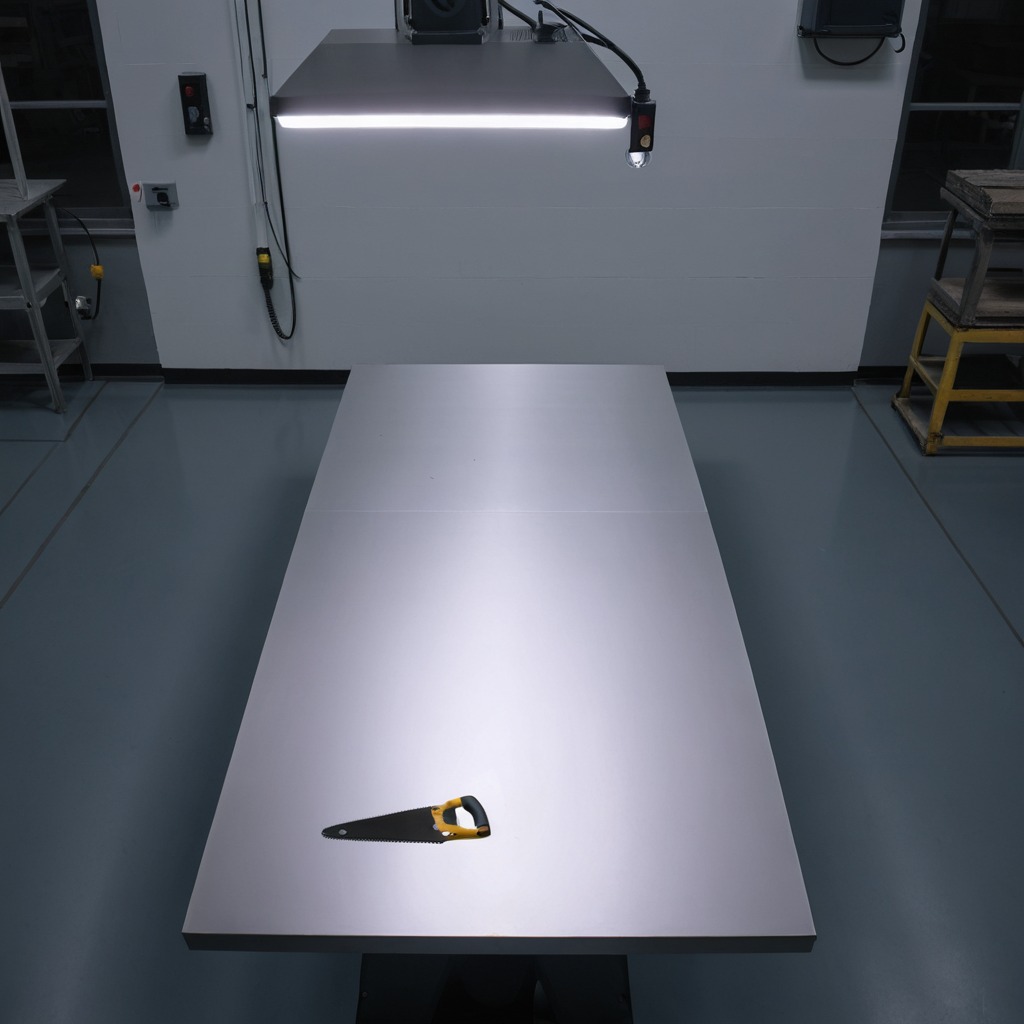
A metal saw lies on the tabletop.